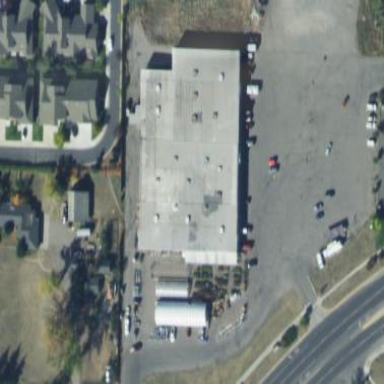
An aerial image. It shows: Retail building.